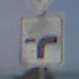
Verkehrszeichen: VerlaufVorfahrtsstrasse9
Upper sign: Vorfahrtsstrasse
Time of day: Midday
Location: Outdoor (Nature)
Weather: PartlyCloudy
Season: NotSpecified
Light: Natural